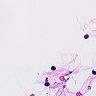
Metastatic tissue present: no